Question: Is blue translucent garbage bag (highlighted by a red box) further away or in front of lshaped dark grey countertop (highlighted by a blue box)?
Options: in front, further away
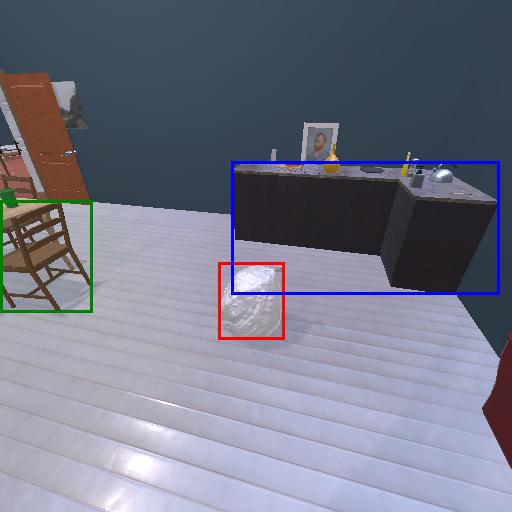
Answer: in front